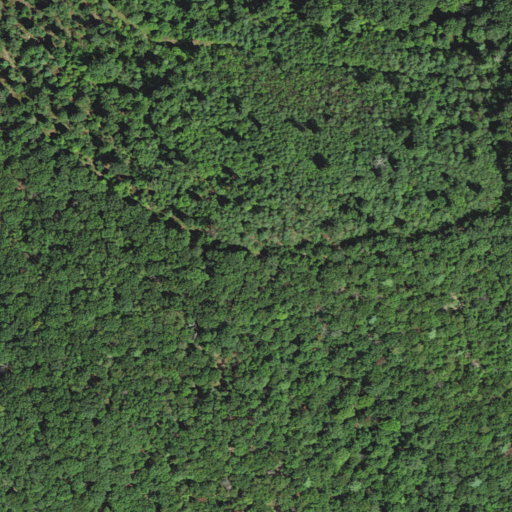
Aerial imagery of mountain in Virginia named Smith Mountain containing deciduous forest and mixed forest